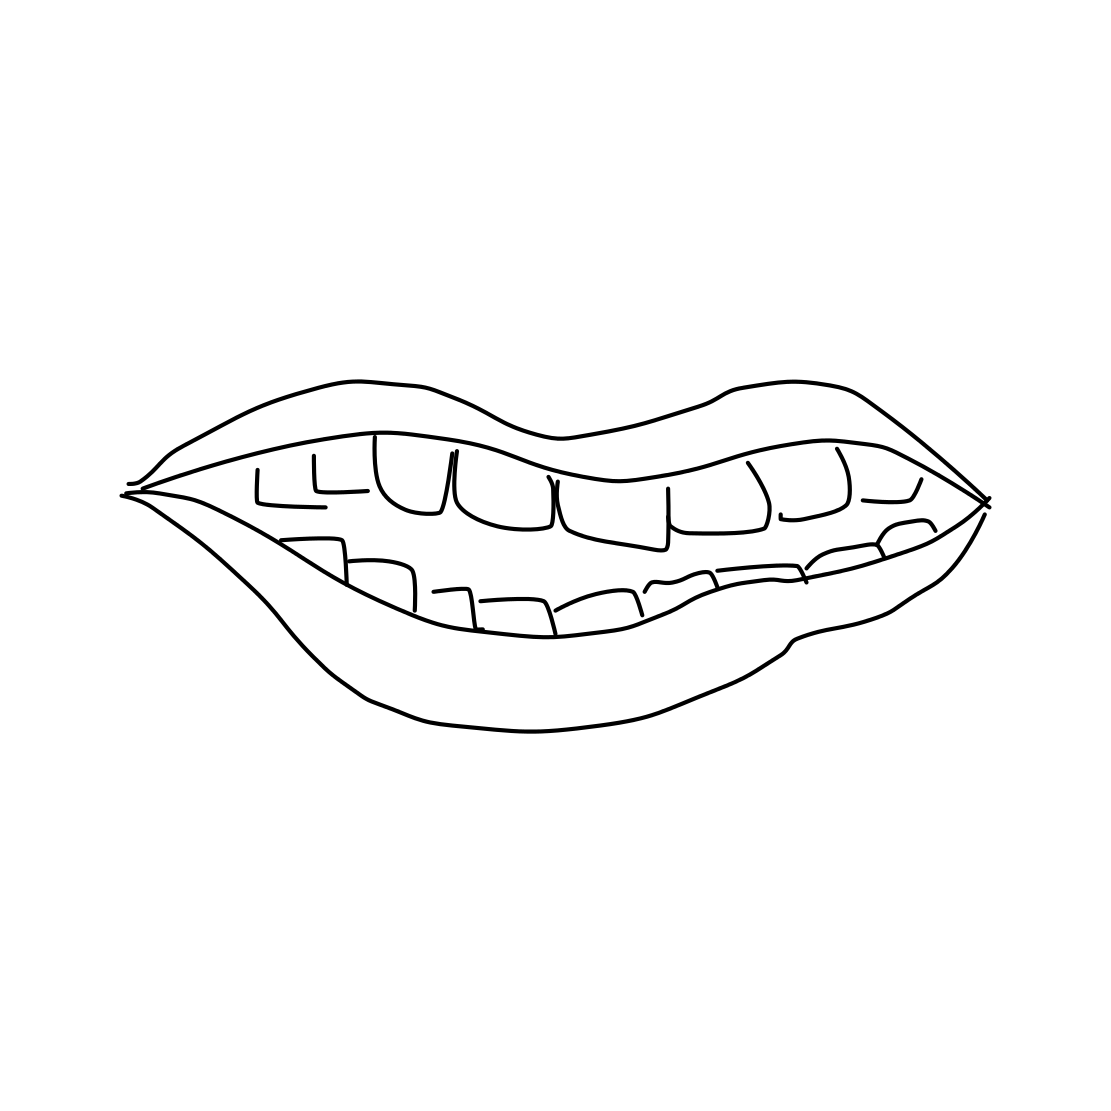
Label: mouth